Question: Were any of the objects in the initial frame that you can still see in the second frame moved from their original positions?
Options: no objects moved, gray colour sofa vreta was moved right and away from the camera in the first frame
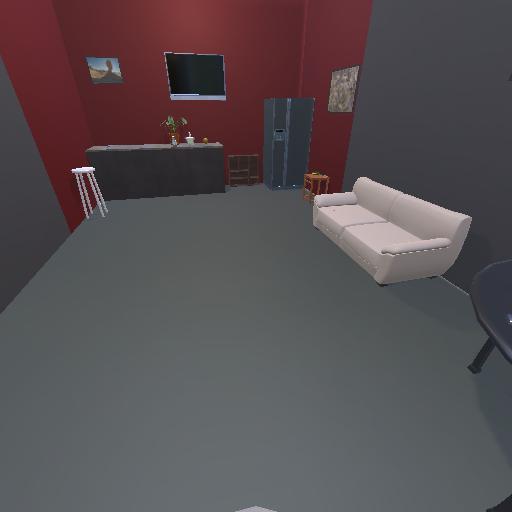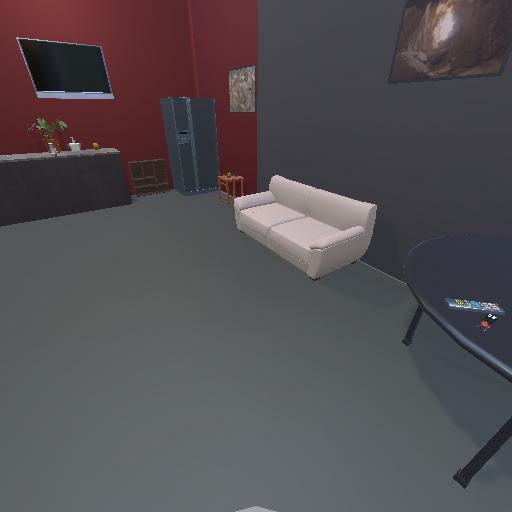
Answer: no objects moved